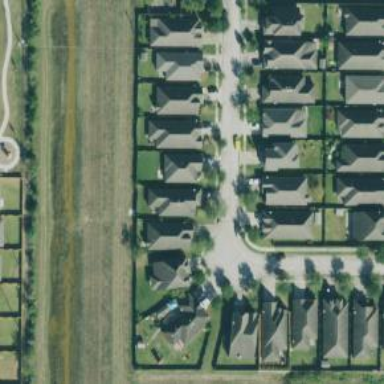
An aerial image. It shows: Residential road.